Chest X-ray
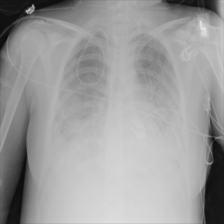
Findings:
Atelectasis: negative
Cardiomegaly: negative
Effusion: negative
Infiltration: negative
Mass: negative
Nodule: negative
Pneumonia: negative
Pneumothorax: negative
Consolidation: negative
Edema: negative
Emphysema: negative
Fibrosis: negative
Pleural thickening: negative
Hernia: negative